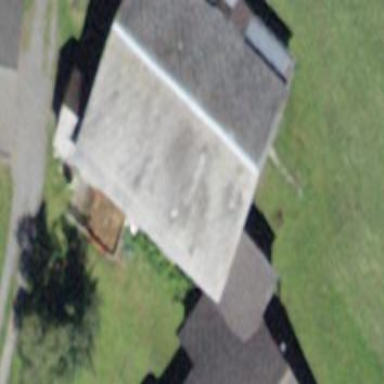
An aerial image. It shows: Building with tile roof.